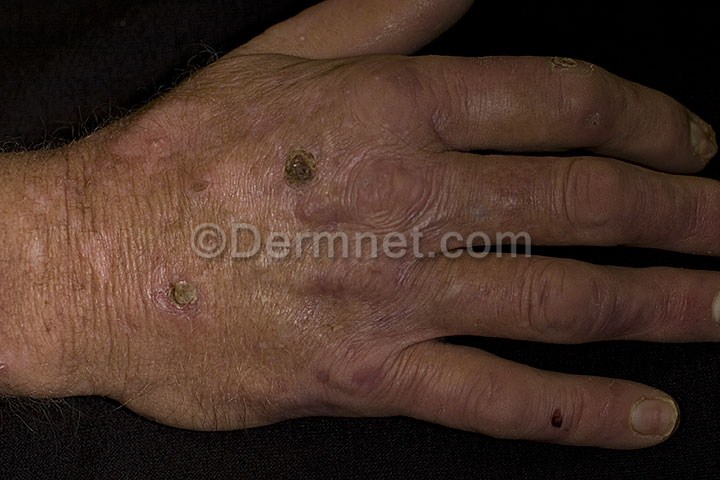
Disease: Light Diseases and Disorders of Pigmentation